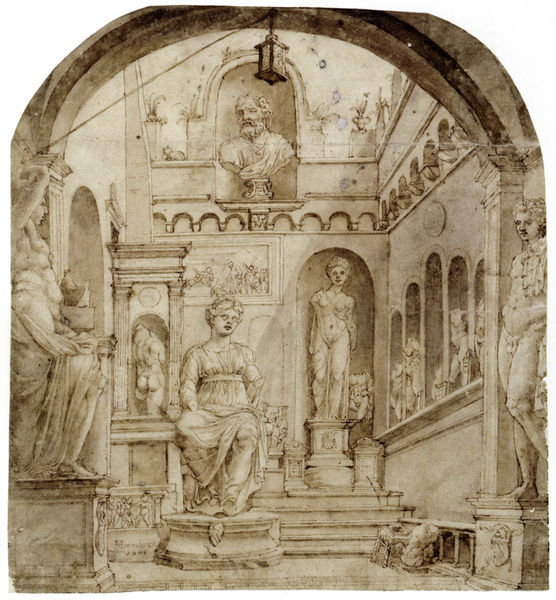
Titel: Statuenhof der Casa Sassi in Rom
Künstler: Maerten van Heemskerck
Standort: Berlin
Institution: Staatliche Museen zu Berlin, Kupferstichkabinett
Schlagwörter: akt, mann, nackt, schatten, weiß, frauen, sitzen, fenster, frau, kleid, lampe, laterne, licht, marmor, raum, skizze, säulen, zeichnung, gebäude, rot, schloss, alt, architektur, augen, sockel, stehen, innenraum, kirche, innen, renaissance, schön, rund, skulptur, statue, bogen, klein, hof, pilaster, sepia, figuren, rundbogen, treppe, treppen, thron, büste, atelier, stufe, stufen, plastik, podest, hoch, galerie, halle, bögen, penis, eingang, nische, tusche, innenhof, antike, nack, torso, groß, druck, radierung, arkaden, kapitelle, rom, kapitell, ausstellung, fries, wappen, sims, gesims, skulpturen, plastiken, statuen, antik, toga, griechisch, tempel, sammlung, museum, absatz, büsten, klassik, nackz, römisch, klassisch, nischen, ädikula, reiseskizze, zechnung, nieschen, neoklassizismus, spolien, stiegen, anzik, seise, skulture, stiufen, torsi, amoe, griß